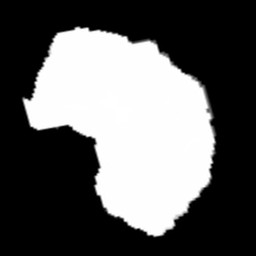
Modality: FA
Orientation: sagittal
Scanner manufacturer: siemens
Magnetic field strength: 3 T
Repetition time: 3.6 s
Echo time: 0.092 s